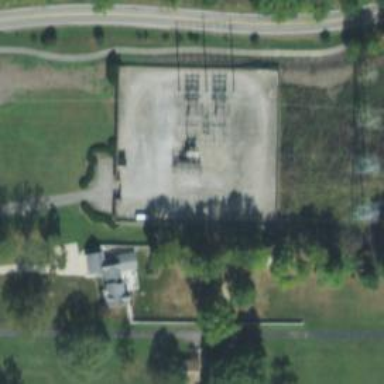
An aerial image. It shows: Switch used for power control.